五年级 · 解析几何
下图是游乐园的一角.

(1)如果用 $(3,2)$ 表示跳跳床的位置,你能用数对表示其他游乐项目的位置吗?(2)秋千在大门以东 $400 \mathrm{~m}$, 再往北 $300 \mathrm{~m}$ 处. 请你在图中标出秋千的位置.(3)周末小华在游乐园的路线是 $(0,0) ightarrow(3,2) ightarrow(2,4) ightarrow(4,3) ightarrow(5,1)$, 她玩了哪些游乐项目?
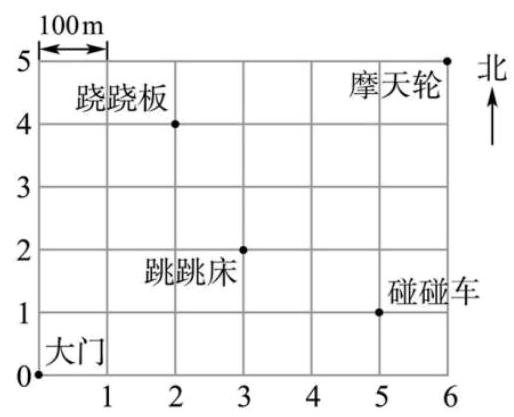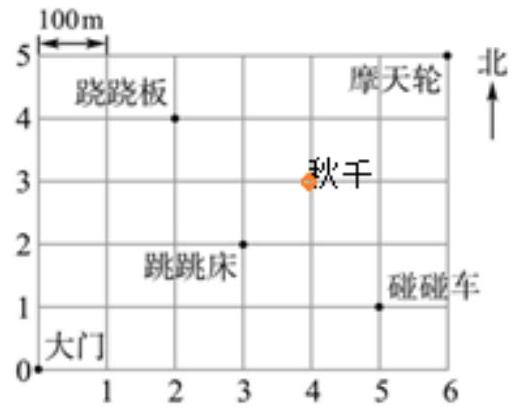
答案: (1)跷跷板 $(2,4) \quad$ 碰碰车 $(5,1)$ 摩天轮 $(6,5)$(2)如图:(3)她玩了跳跳床、跷跷板、秋千和碰碰车.